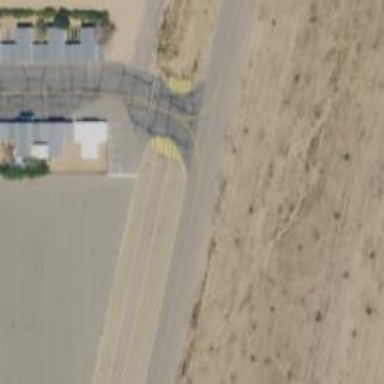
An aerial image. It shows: Image of taxiway at airport.